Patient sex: M
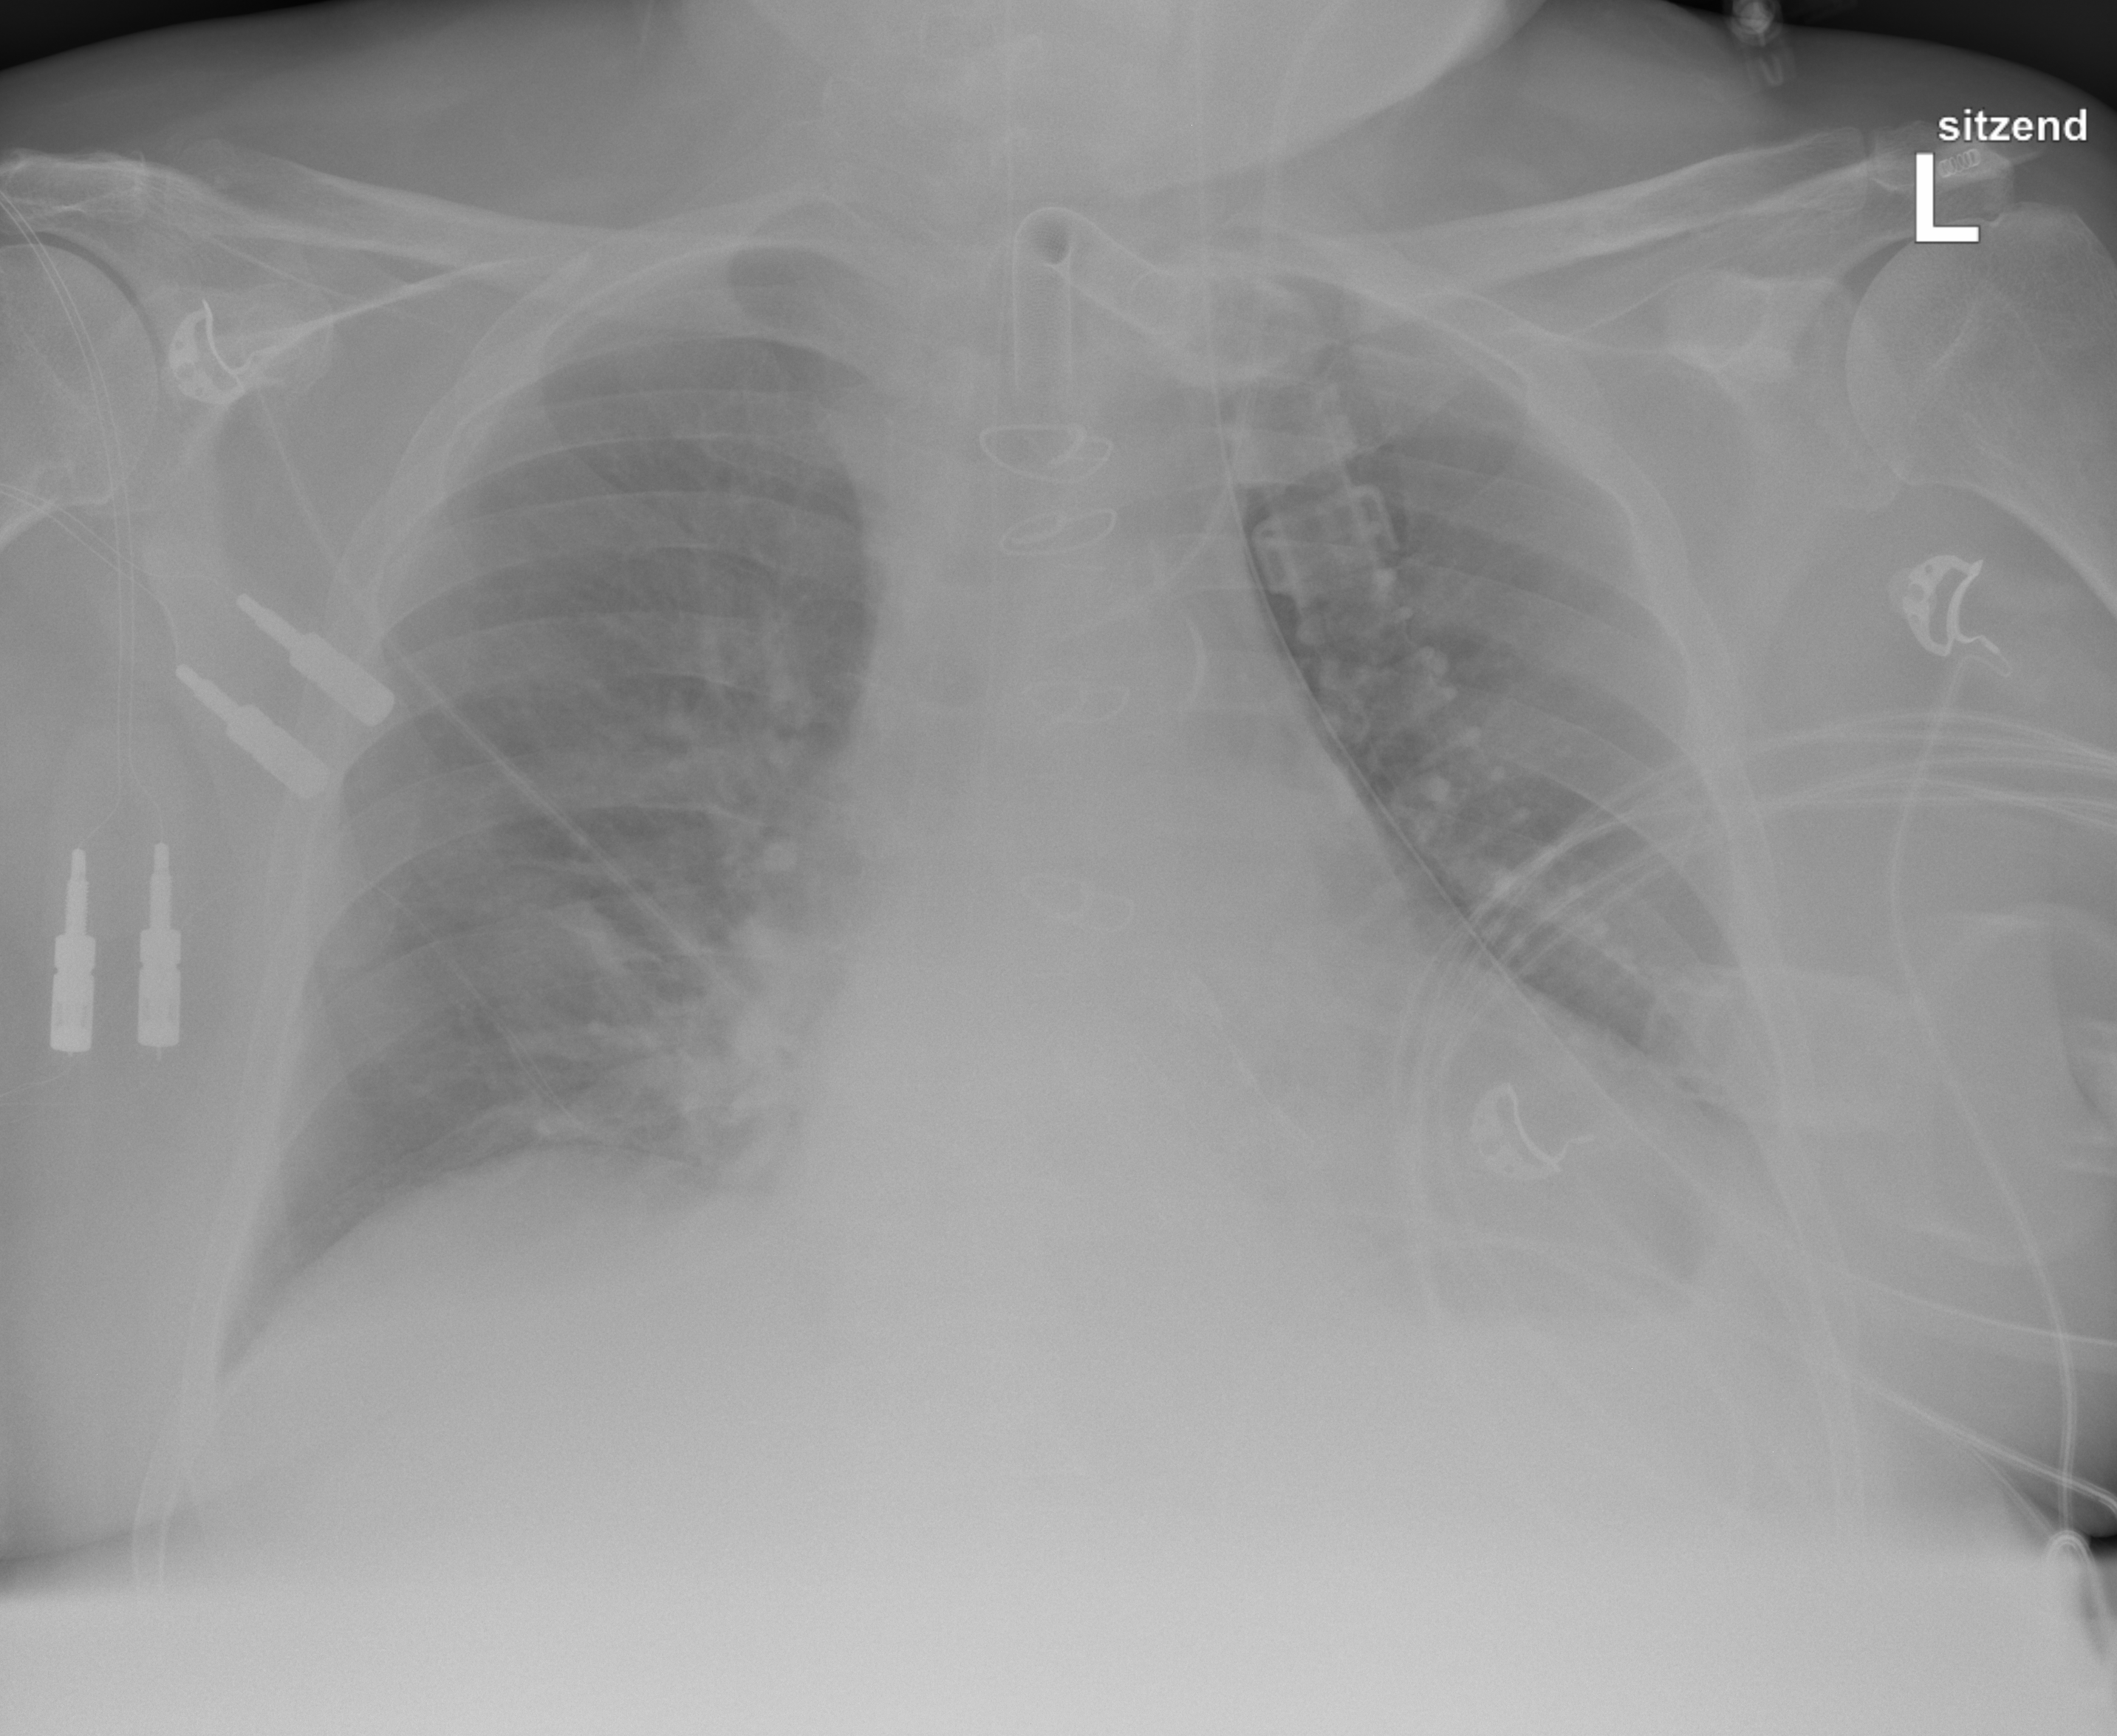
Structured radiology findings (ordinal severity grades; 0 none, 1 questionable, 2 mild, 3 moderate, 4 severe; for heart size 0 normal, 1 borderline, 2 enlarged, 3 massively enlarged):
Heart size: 2
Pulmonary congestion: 2
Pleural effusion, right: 0
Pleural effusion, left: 2
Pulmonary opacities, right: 0
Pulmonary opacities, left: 0
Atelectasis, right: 0
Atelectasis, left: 0